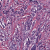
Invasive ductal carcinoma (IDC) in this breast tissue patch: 1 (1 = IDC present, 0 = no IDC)